Field crop: maize
Growth stage: 2
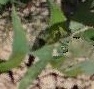
Species: maize